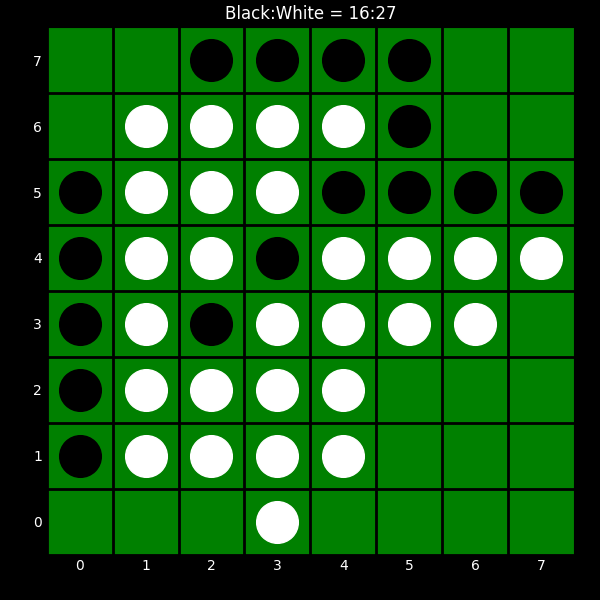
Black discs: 16
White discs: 27